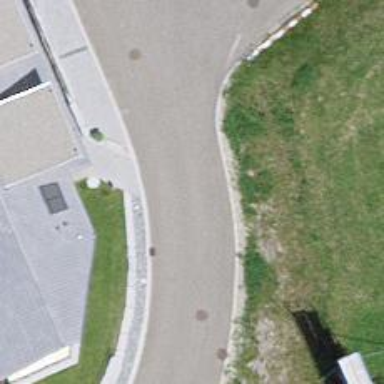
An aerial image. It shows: Asphalt road in residential area.